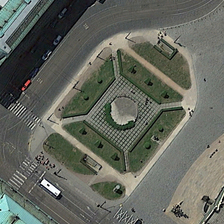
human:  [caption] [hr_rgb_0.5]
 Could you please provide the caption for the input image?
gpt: a square with green trees is surrounded by roads with several cars .

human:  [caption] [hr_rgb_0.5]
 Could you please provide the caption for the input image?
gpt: a square with green trees is surrounded by roads with several cars .

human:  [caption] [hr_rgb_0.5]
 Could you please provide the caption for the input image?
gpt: a square with green trees is surrounded by roads with several cars .

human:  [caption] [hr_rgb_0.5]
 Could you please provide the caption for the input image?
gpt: a square with green trees is surrounded by roads with several cars .

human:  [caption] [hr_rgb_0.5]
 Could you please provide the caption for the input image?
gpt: a square with green trees is surrounded by roads with several cars .